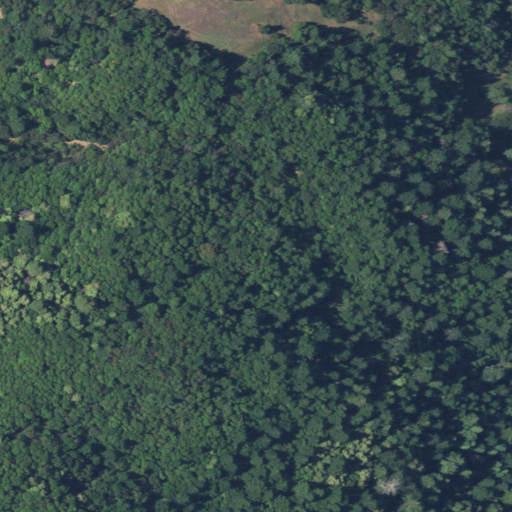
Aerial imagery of ridge(s) in California named Newgate Ridge containing grassland, evergreen forest, shrub, and mixed forest